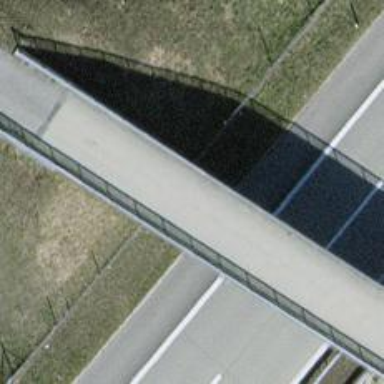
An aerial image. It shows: Unclassified road with concrete bridge.